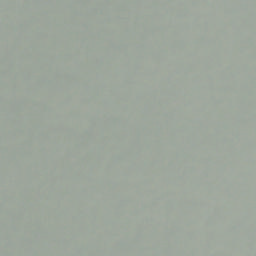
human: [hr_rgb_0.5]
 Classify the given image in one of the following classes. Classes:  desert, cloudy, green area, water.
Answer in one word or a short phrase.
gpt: cloudy